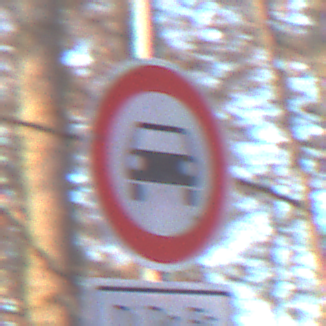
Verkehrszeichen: VerbotKraftwagen
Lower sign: ZeitangabenMitBeschraenkungAufWochentage3
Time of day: SunriseSunset
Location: Outdoor (Nature)
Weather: Clear
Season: Autumn
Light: Natural